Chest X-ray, AP view. Patient: 46 years old, sex M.
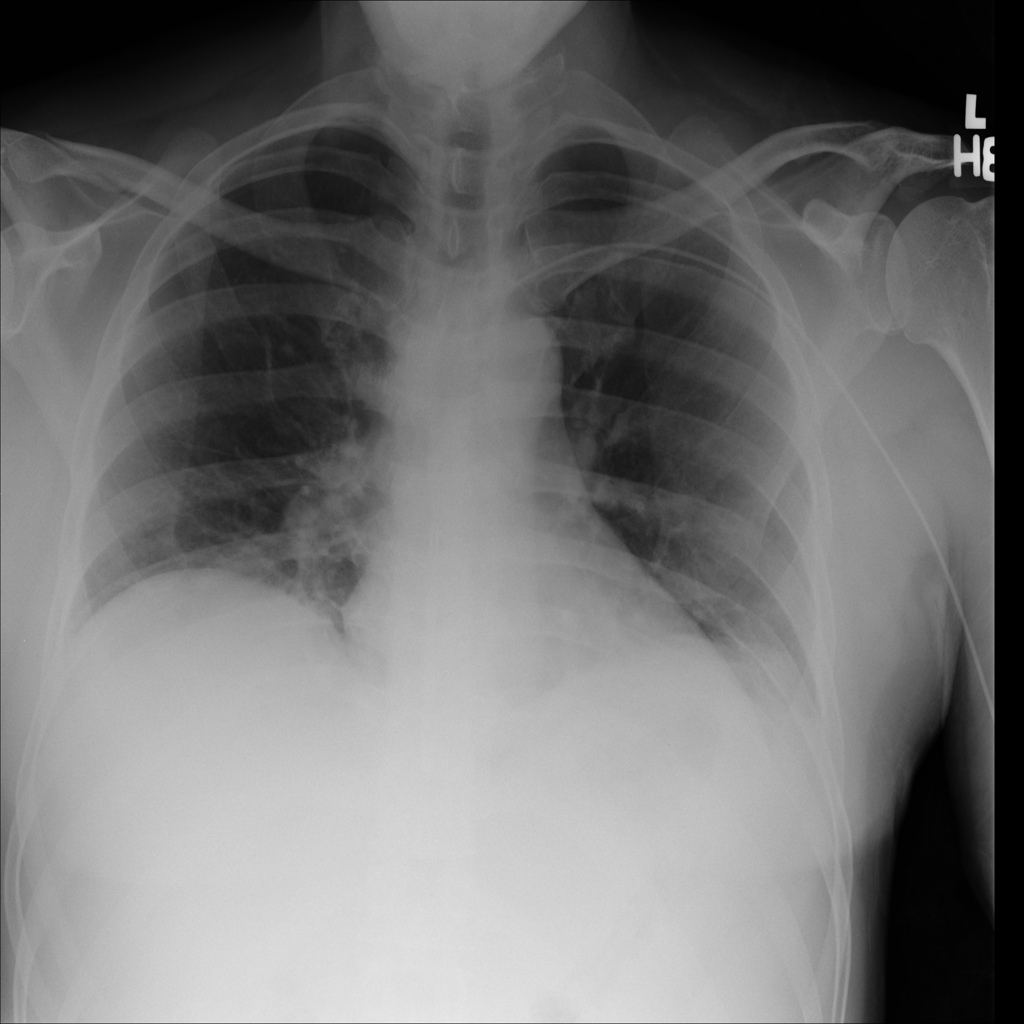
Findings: No Finding